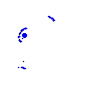
Particle: pion